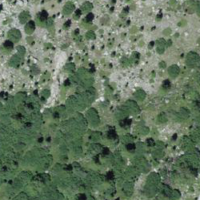
EUNIS habitat code: 31
Species observed at this site:
Vaccinium vitis-idaea